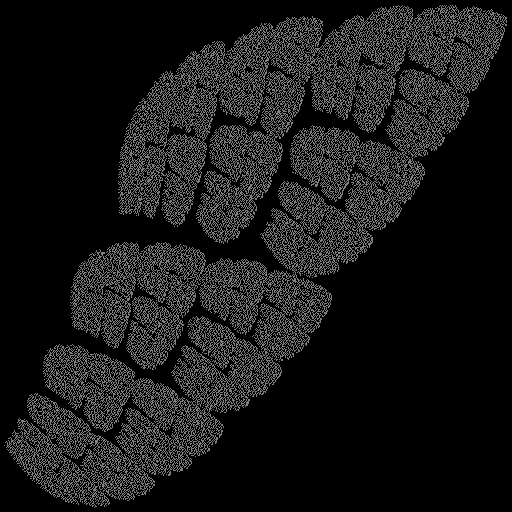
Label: shieldfern